Interaction volume radius: 10 \u00c5
Interaction volume height: 20 \u00c5
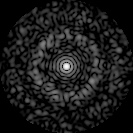
Disorder parameter: 0.8542